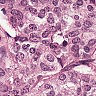
Metastatic tissue present: yes